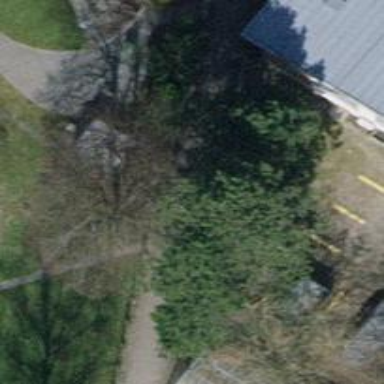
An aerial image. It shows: Urban tree adding natural touch to the cityscape.